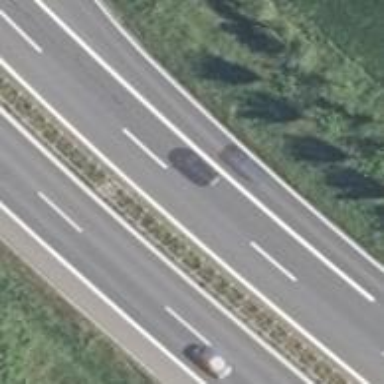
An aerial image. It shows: Motorway junction.